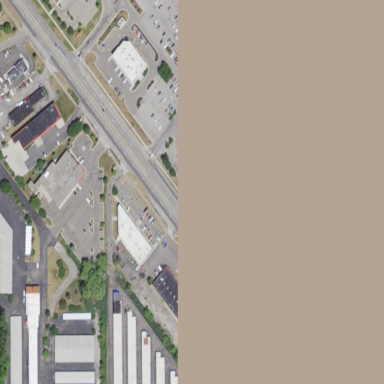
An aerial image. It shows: Retail area.